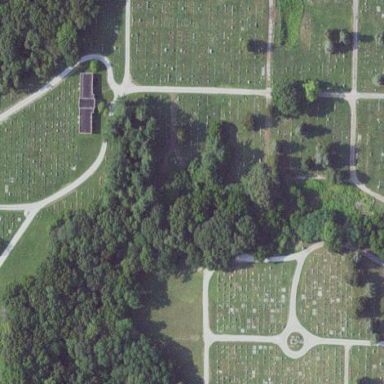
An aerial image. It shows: Cemetery.